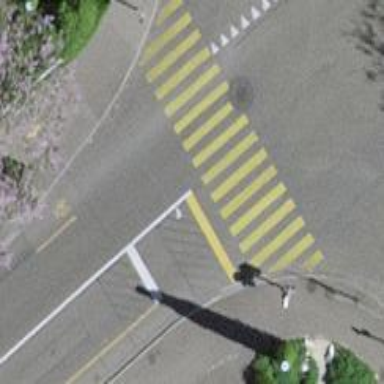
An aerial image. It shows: Zebra crossing on the road.